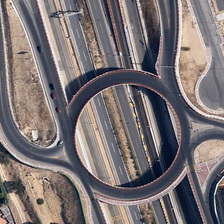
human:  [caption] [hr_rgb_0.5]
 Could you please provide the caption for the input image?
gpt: the shape of the viaduct is very strange .

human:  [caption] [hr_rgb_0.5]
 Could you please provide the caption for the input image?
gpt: many bareland are near a viaduct .

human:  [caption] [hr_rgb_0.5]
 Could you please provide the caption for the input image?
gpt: the shape of the viaduct is very strange .

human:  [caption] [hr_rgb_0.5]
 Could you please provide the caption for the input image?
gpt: many bareland are near a viaduct .

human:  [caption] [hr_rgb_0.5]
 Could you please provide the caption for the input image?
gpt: many bareland are near a viaduct .